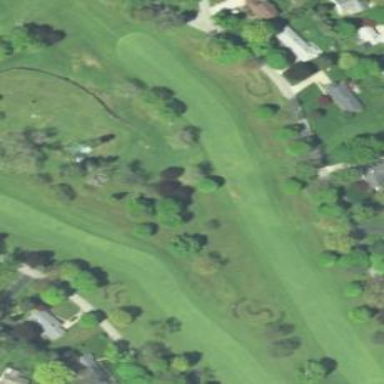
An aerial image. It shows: Golf fairway surrounded by grass.